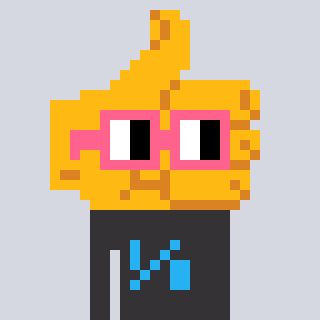
a pixel art character with square pink glasses, a thumbsup-shaped head and a grayscale-colored body on a cool background